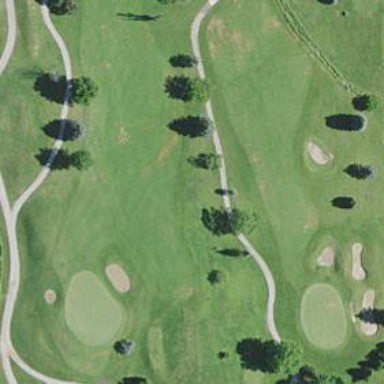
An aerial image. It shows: Grassy area designated as golf fairway.